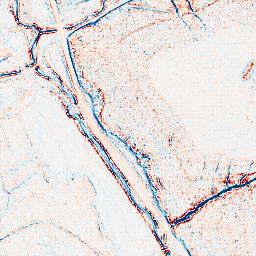
Category: edge_preserving
Decomposition family: anisotropic_diffusion
Decomposition parameters: iterations: 10
kappa: 50
gamma: 0.05
Upsampling method: sinc_blackman
Upsampling parameters: scale: 8
kernel_size: 16
Upsampling scale: 8